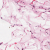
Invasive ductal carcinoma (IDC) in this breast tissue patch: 0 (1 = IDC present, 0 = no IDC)